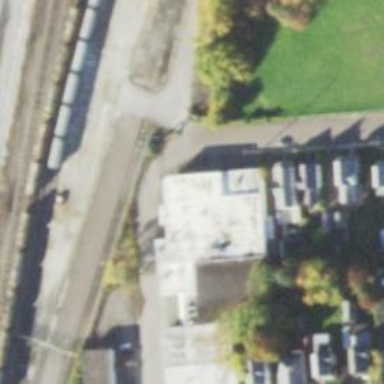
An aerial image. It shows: Railway spur service.